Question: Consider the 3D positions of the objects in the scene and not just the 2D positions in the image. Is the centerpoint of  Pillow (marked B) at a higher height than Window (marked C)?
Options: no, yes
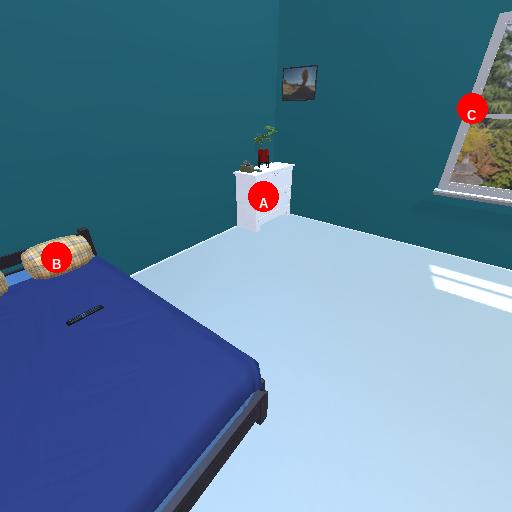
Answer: no